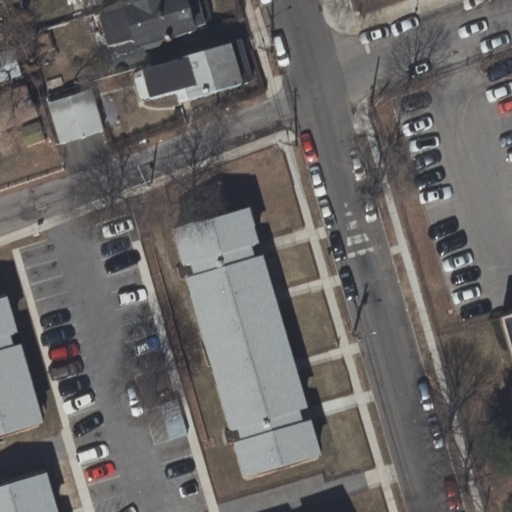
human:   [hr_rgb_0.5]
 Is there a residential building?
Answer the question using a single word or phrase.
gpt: no

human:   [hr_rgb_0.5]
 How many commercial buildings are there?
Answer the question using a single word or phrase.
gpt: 1

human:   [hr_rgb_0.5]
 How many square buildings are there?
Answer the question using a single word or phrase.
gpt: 0

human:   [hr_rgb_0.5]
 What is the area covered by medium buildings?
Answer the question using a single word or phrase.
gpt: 0m2

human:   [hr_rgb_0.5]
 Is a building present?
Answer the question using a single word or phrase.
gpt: yes

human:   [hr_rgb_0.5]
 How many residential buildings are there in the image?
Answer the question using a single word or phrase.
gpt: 0

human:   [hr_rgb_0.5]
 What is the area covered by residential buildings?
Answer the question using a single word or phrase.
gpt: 0m2

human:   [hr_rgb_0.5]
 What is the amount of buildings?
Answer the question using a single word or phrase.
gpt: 1

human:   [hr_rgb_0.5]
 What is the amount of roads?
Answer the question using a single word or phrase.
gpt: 3

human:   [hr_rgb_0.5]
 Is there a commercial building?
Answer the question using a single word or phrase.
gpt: yes

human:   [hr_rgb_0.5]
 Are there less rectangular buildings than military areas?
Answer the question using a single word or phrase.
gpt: no

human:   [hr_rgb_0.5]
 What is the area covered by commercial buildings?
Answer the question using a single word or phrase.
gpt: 3205m2

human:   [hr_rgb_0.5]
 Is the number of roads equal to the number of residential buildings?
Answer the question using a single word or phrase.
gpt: no

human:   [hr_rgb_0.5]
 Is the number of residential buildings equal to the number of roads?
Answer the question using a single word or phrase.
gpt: no

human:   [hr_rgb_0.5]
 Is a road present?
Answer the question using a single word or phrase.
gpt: yes

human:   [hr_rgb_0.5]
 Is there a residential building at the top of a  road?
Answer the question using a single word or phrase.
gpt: no

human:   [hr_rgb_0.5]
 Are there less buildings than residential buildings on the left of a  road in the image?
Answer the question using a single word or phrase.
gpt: no

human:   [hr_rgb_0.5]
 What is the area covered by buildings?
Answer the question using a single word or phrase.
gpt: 3205m2

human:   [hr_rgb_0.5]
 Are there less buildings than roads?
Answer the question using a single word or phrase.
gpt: yes

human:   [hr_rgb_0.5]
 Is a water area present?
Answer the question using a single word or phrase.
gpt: no

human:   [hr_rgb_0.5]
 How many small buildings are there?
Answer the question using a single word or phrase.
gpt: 0

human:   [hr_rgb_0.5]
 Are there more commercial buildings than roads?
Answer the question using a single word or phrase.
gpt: no

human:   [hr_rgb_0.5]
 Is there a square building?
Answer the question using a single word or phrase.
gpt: no

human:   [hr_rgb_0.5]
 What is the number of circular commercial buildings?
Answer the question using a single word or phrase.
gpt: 0

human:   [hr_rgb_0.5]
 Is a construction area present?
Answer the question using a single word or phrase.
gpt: no

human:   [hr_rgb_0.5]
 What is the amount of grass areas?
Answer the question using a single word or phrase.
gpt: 0

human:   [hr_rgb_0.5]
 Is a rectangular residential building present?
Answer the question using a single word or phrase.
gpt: no

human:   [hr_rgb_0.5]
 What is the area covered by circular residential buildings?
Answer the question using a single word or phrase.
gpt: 0m2

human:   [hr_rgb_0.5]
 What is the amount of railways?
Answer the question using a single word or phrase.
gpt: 0

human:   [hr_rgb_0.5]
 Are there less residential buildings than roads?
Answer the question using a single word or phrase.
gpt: yes

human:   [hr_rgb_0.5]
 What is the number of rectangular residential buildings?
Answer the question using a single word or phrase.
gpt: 0

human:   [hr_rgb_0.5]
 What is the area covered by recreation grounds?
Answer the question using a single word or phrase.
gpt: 0m2

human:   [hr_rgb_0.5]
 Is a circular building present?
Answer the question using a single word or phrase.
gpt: no

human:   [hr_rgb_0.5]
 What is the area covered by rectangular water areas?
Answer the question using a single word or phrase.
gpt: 0m2

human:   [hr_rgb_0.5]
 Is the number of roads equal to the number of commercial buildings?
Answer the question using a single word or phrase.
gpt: no

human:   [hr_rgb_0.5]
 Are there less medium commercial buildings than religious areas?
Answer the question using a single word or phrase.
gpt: no

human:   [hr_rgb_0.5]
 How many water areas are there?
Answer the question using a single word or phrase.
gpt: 0

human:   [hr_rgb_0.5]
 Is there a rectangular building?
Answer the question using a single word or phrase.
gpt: yes

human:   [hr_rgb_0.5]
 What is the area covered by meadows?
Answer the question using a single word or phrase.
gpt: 0m2

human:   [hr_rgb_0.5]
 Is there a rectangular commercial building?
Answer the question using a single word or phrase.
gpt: yes

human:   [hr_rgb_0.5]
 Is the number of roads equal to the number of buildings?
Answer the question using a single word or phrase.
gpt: no

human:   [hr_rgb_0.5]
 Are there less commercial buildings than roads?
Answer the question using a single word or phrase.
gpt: yes

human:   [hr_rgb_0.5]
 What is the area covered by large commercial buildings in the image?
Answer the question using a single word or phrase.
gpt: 3205m2

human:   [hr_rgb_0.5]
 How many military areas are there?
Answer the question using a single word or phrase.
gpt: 0

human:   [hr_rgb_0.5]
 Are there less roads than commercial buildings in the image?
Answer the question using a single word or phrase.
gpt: no

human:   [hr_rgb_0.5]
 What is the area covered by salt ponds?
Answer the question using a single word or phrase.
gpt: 0m2

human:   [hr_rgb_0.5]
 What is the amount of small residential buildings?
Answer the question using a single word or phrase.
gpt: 0

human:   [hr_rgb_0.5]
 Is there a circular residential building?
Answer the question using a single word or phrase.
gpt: no

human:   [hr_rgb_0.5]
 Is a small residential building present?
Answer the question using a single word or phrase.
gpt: no

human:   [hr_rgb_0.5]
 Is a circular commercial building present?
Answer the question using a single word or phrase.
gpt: no

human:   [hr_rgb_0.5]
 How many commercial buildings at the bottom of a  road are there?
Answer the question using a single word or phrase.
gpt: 1

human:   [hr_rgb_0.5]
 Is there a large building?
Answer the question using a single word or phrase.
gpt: yes

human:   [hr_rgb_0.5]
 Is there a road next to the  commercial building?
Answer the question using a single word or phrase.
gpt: yes

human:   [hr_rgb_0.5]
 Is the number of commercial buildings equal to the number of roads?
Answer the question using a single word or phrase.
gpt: no

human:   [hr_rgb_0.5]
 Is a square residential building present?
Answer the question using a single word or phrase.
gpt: no

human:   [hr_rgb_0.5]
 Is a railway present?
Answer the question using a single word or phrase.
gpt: no

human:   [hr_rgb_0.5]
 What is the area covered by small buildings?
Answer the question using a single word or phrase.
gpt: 0m2

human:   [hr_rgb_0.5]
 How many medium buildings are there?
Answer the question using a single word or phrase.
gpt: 0

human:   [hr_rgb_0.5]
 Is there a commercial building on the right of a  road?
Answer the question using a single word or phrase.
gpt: yes

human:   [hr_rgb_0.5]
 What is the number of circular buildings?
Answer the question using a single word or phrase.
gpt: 0

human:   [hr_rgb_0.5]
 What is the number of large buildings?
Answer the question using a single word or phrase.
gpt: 1

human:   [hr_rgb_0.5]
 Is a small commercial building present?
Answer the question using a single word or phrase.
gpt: no

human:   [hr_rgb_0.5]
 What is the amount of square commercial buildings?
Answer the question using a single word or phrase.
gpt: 0

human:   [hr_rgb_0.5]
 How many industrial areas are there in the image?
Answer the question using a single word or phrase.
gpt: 0